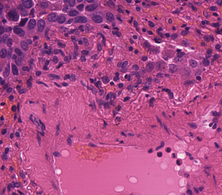
Tumor epithelial tissue: yes
Tumor-associated stroma tissue: yes
Normal tissue: no